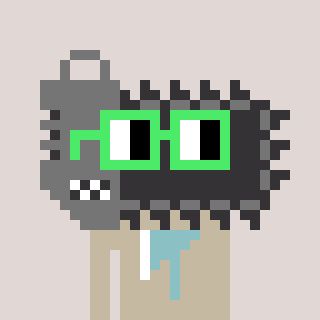
a pixel art character with square light green glasses, a chainsaw-shaped head and a bege-colored body on a warm background